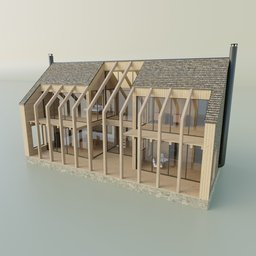
Label: architecture